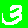
Digit: 3